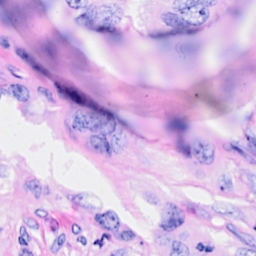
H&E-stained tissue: Breast